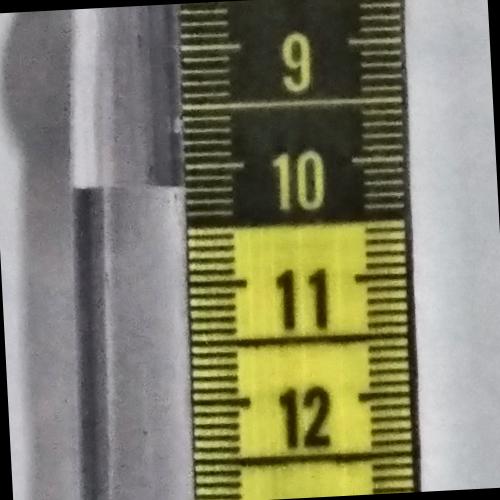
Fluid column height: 10.2 cm